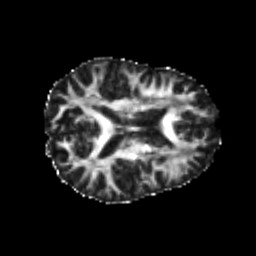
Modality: FA
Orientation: axial
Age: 24
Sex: female
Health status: healthy
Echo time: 0.074 s